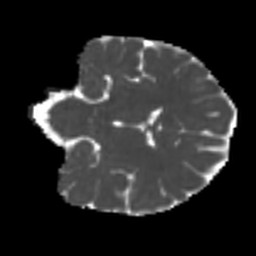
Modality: MD
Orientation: coronal
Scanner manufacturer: siemens
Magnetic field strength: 3 T
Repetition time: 4 s
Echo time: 0.0594 s